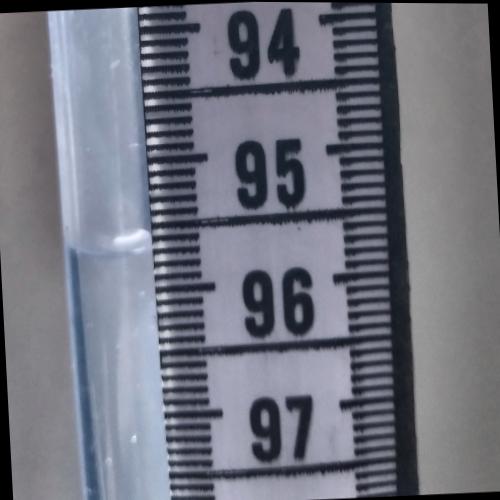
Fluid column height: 95.7 cm